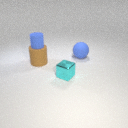
small cyan metal cube in front of large brown rubber cylinder